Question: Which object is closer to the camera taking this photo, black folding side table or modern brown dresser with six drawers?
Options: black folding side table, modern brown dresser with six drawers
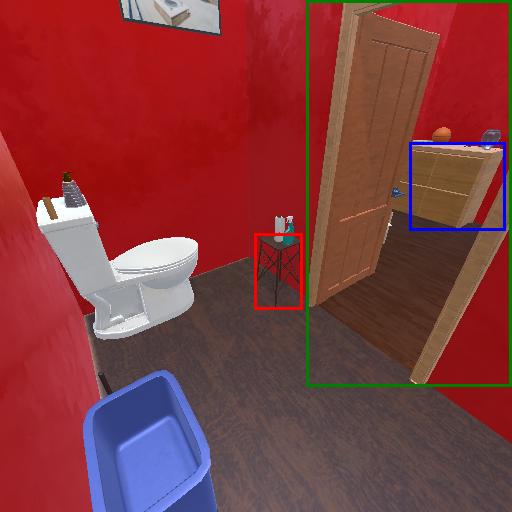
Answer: black folding side table